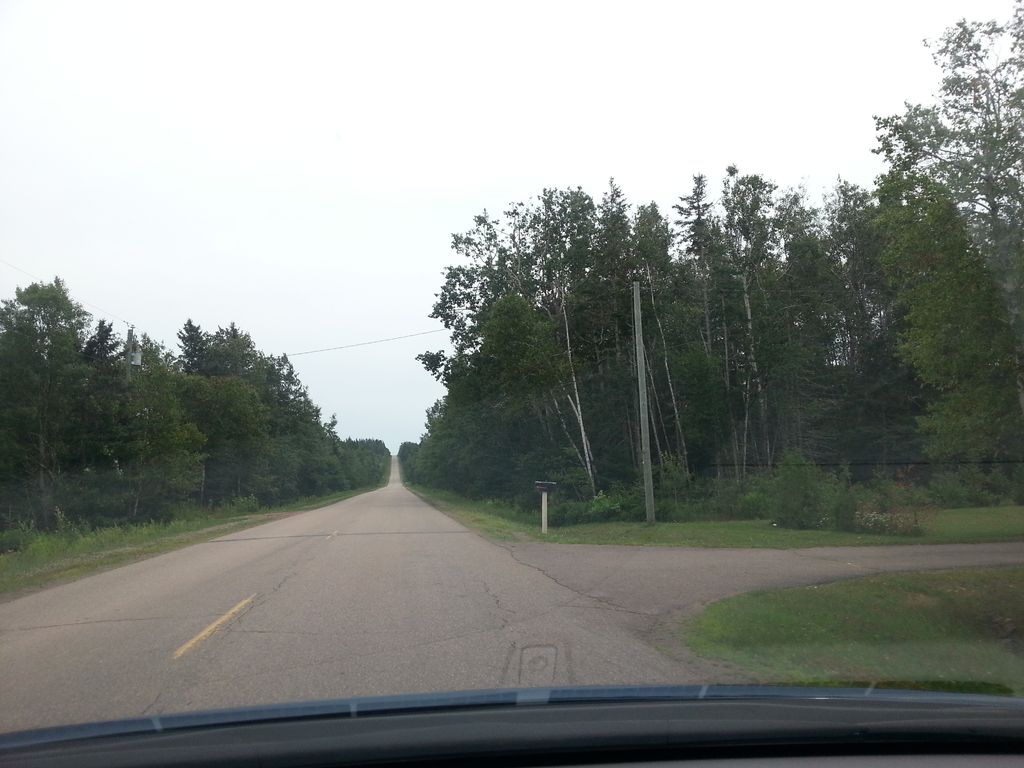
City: charlottetown